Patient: sex M, age 64
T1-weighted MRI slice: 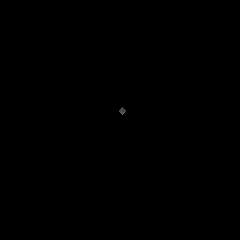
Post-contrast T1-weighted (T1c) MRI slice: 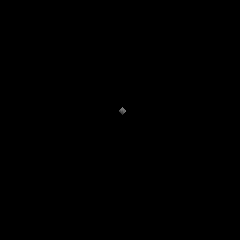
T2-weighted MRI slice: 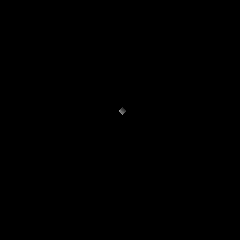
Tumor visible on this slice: no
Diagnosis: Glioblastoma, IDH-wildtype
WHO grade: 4